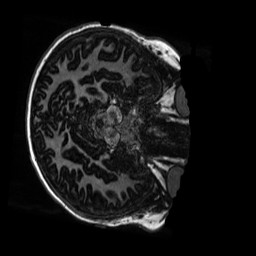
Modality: MP2RAGE
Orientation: axial
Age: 11
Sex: male
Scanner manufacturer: siemens
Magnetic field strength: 3 T
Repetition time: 4 s
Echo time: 0.00303 s